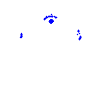
Particle: pion